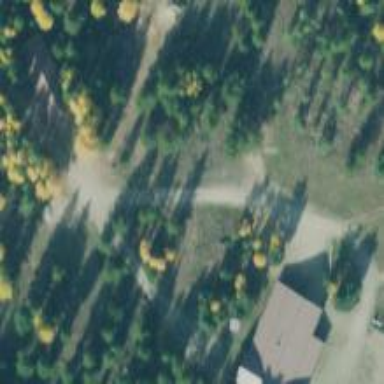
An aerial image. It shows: Driveway.